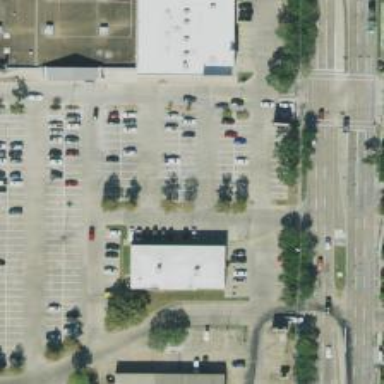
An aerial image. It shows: Parking space.